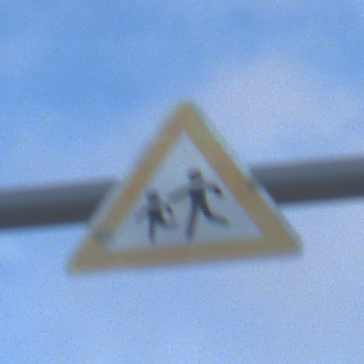
Verkehrszeichen: KinderRechts
Umgebung: Outdoor, Suburban
Tageszeit: SunriseSunset
Wetter: PartlyCloudy
Licht: Natural
Jahreszeit: NotSpecified
Kontrast: LowContrast